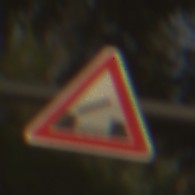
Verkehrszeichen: BeweglicheBruecke
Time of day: SunriseSunset
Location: Outdoor (Suburban)
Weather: Clear
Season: NotSpecified
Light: Natural